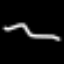
Label: squiggle